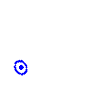
Particle: electron